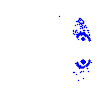
Particle: electron